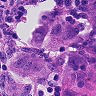
Metastatic tissue present: yes